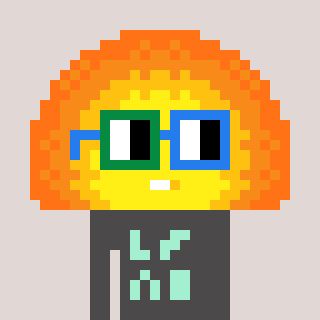
a pixel art character with square green and blue glasses, a sunset-shaped head and a grayscale-colored body on a warm background